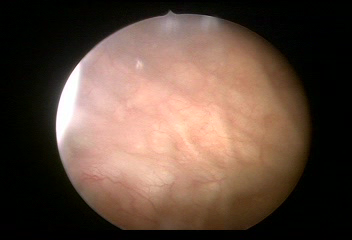
Modality: WLC
Class: Normal mucosa
Bladder cancer association: No